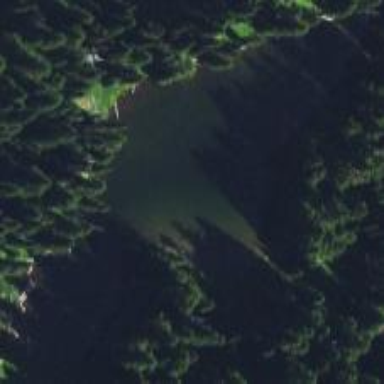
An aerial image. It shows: Serene lake.